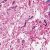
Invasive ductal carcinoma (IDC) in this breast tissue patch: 0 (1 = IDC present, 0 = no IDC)